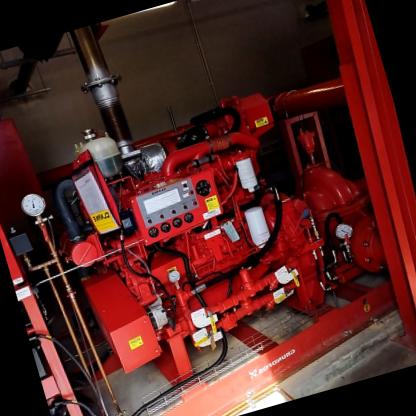
Klasa: inne